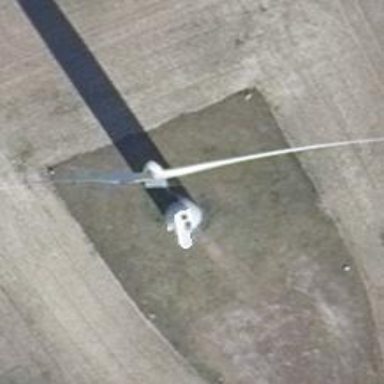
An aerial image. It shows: Wind power generator employing wind turbines.